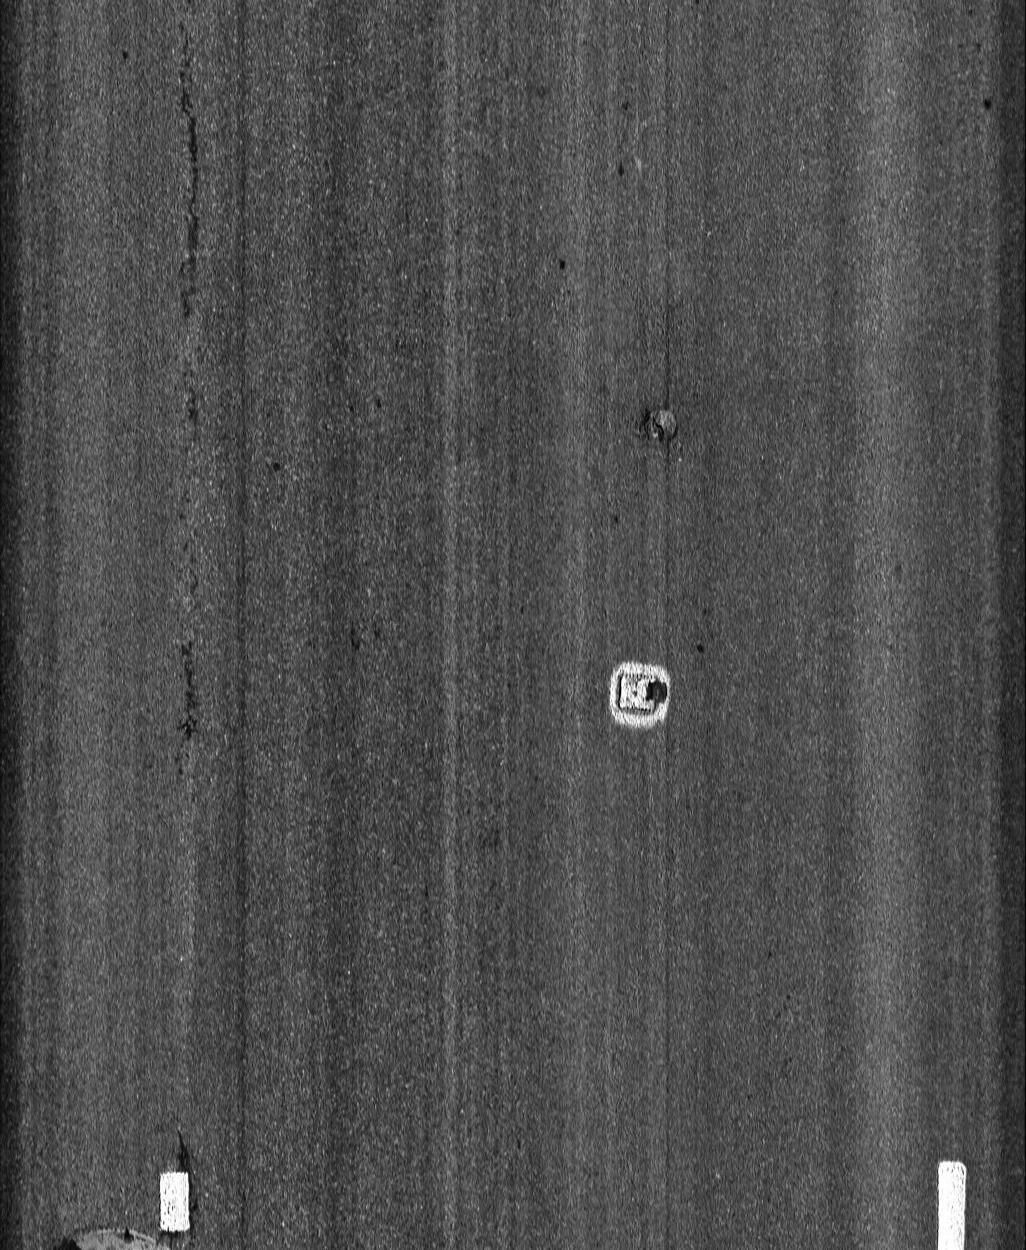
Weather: snowy
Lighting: day
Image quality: very poor
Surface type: walking surface
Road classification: primary
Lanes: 4
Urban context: urban centre
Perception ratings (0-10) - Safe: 1.45, Lively: 1.99, Beautiful: 0.91, Boring: 5.53, Depressing: 2.4, Wealthy: 0.68